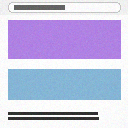
Screen state: on